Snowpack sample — Buffalo Mountain, Silverthorne, Colorado, USA (2/22/26, 2:02 PM MST)
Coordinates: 39.622, -106.113
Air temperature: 33 °F
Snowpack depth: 63 cm
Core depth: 40 cm
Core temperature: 26.6 °F
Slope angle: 11°, slope face: 116°
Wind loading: low
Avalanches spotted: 0
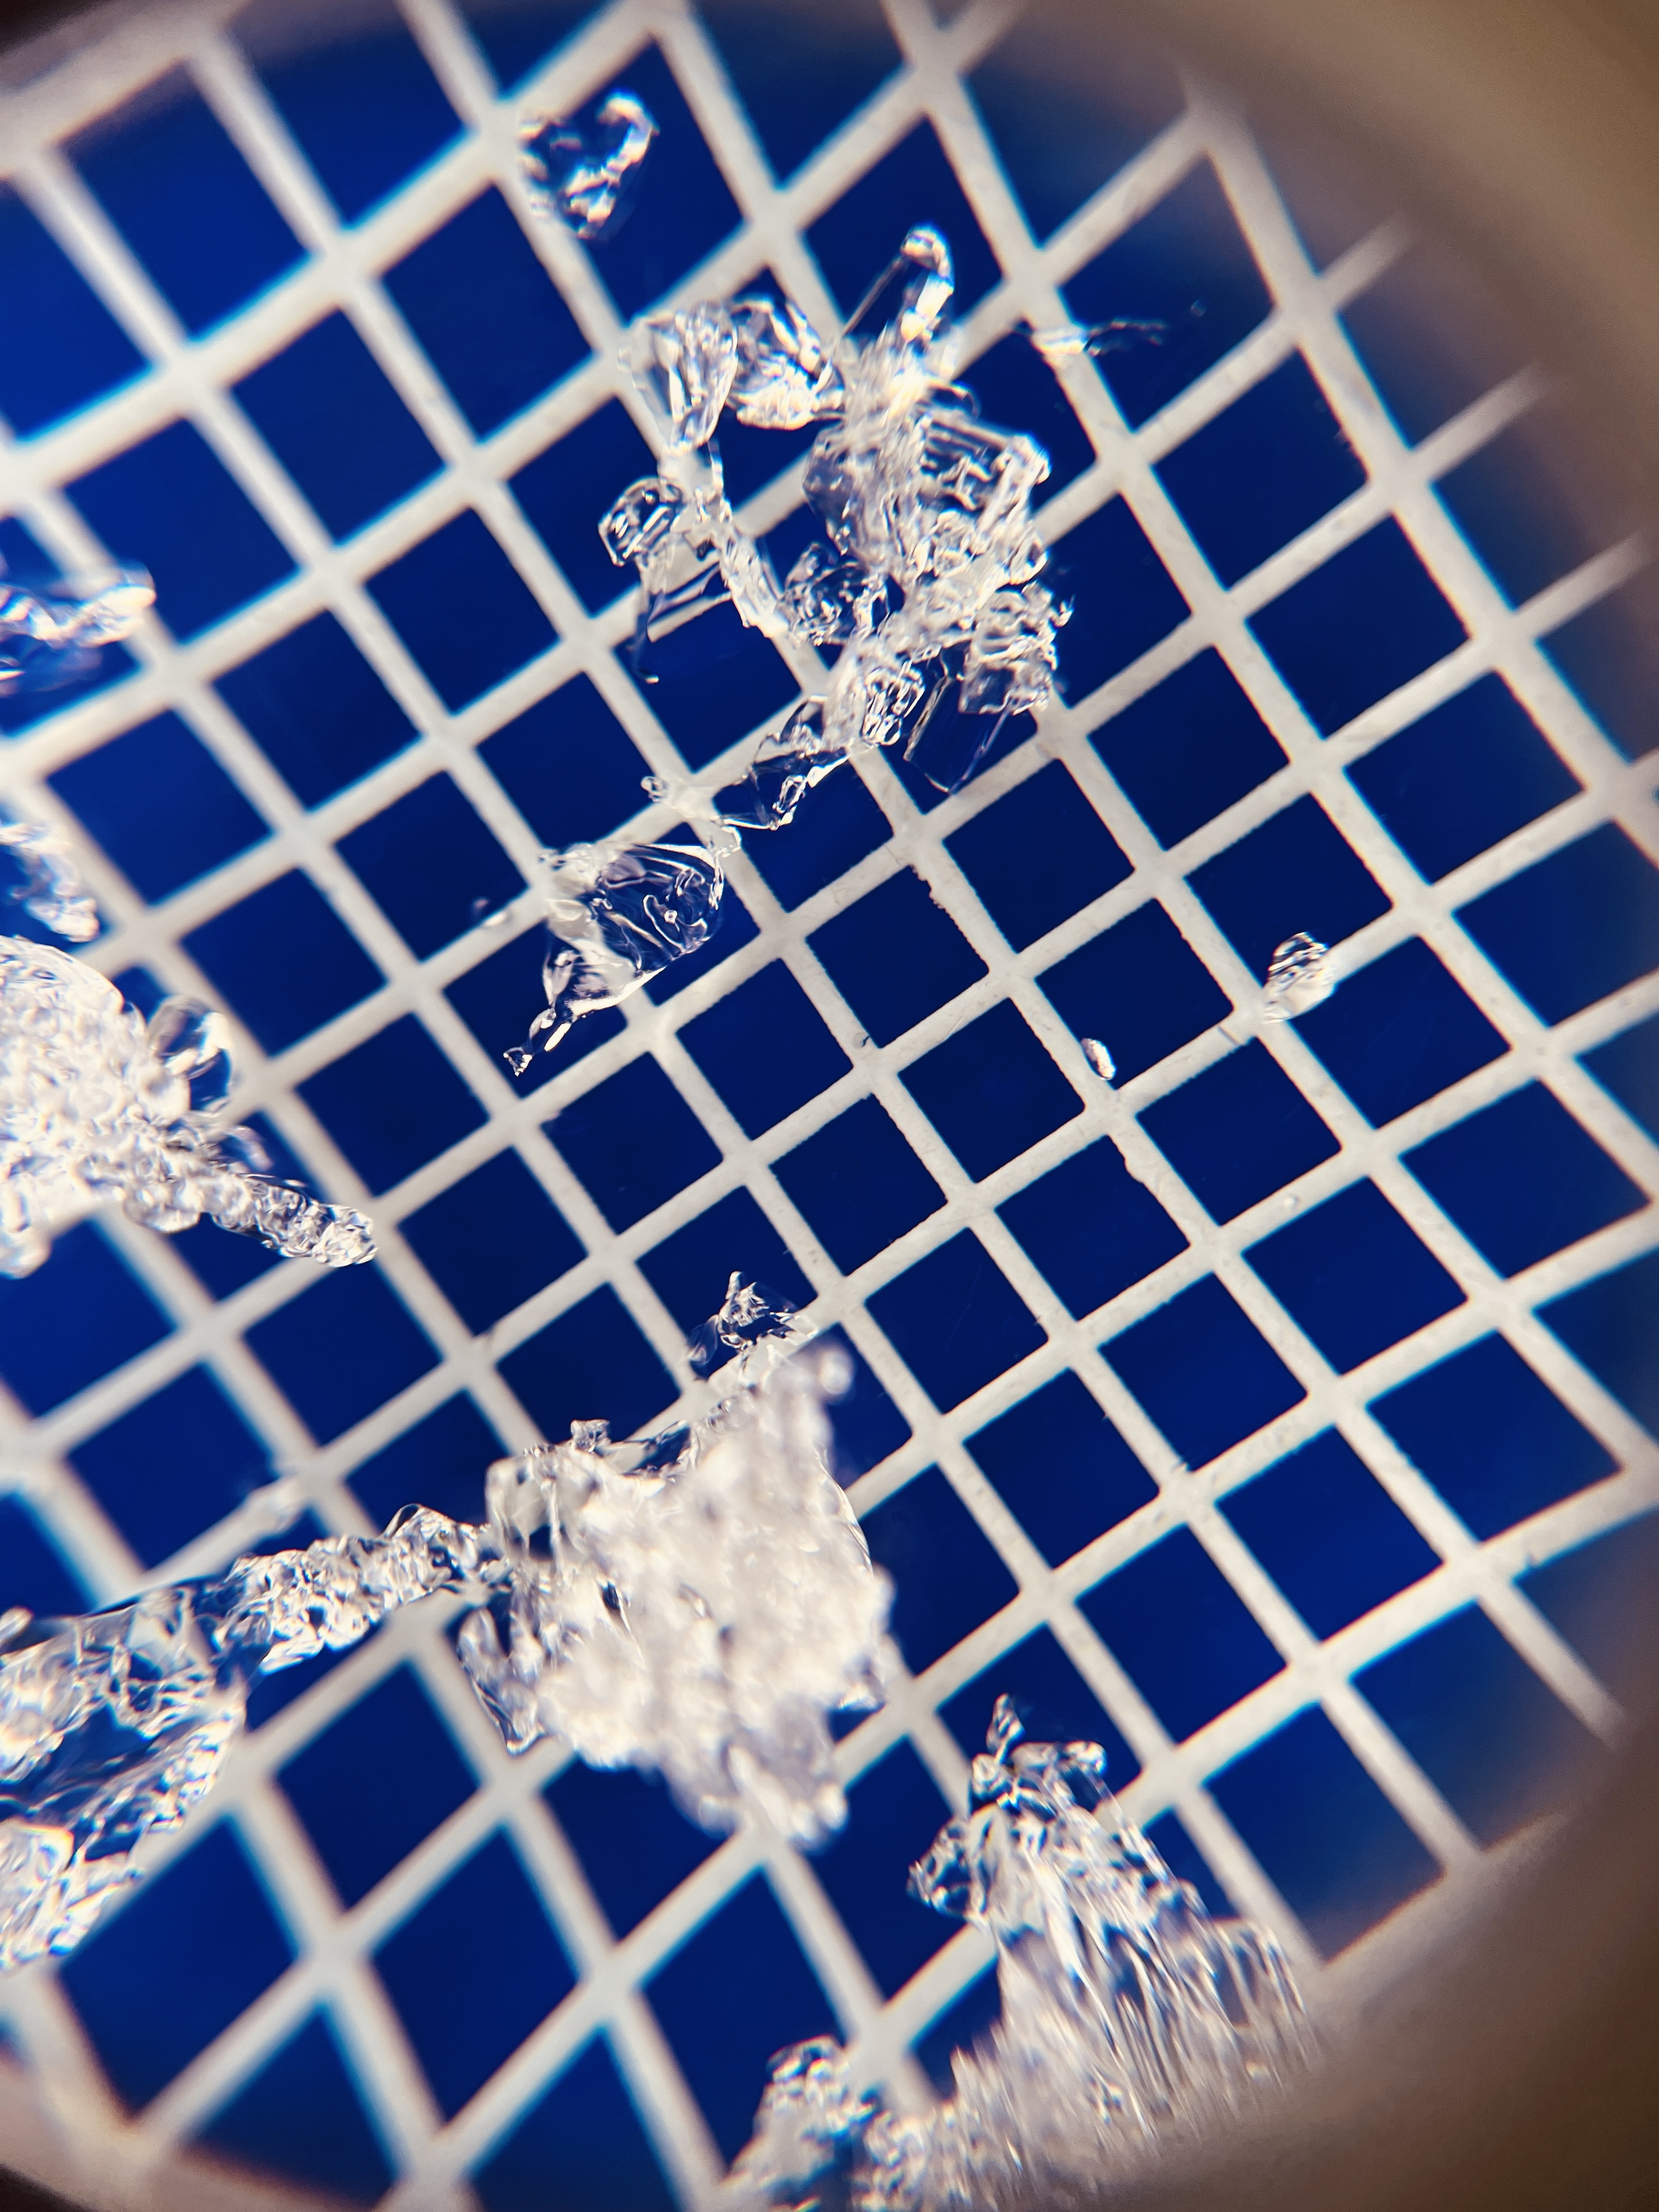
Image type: magnified_profile
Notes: In a firebreak similar to site 1, minimal wind loading with no spotted avalanches (not many faces in view though)